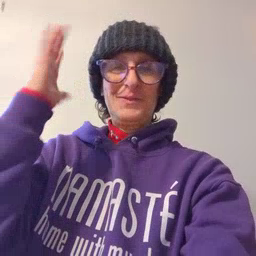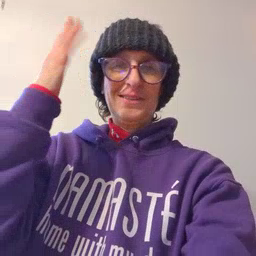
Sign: tree